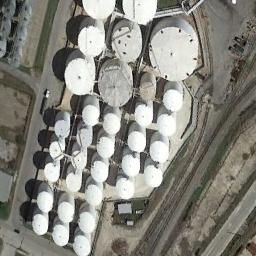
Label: storage_tank